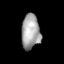
Tissue: lung
Cell type: Endothelial cells
Senescence score: 0.6454
Nuclear area (px): 632
Mean DAPI intensity: 164.747